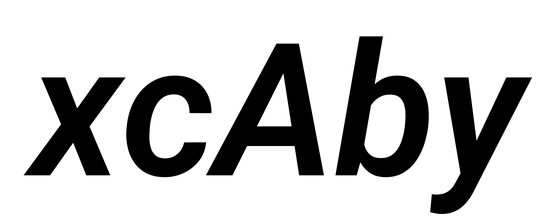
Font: Roboto-Italic_SemiBold_Italic